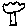
Label: tree